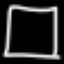
Label: square